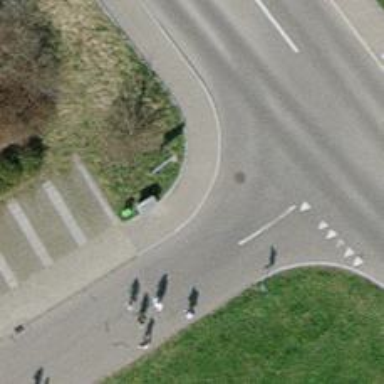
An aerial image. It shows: Asphalt sidewalk along the footway.